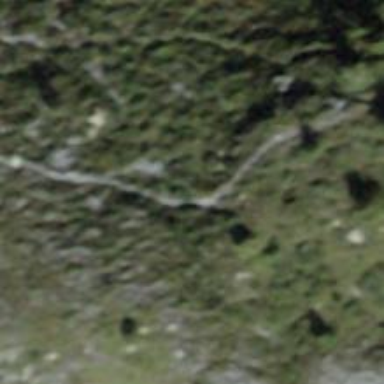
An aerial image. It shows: Ground path.